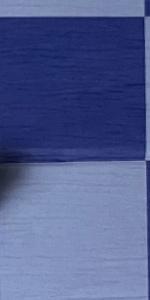
Label: Empty